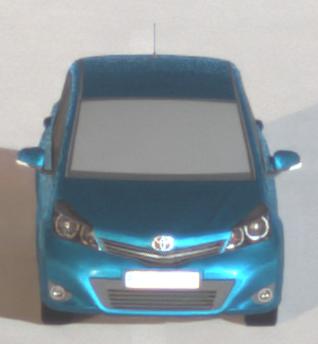
Make: Toyota
Model: Yaris 1.0
Detailed model: Yaris (XP9)
Model produced from: 2009/01
Model produced until: 2010/10
Doors: 3
Color: blue
Road condition: dry road
Daytime: night
Contrast: high contrast